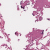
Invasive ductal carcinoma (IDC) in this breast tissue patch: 0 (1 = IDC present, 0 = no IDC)